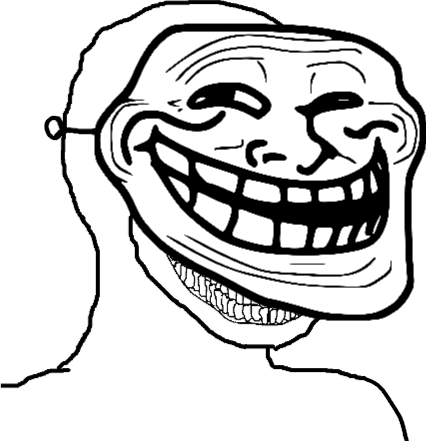
Label: 5_Oomer